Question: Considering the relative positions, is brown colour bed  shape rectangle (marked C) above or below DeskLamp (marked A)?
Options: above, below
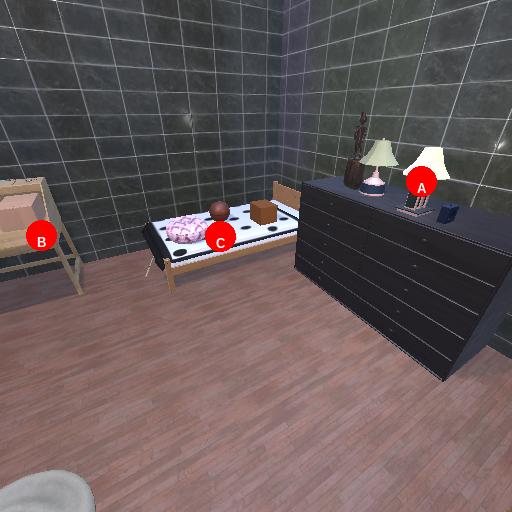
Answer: above